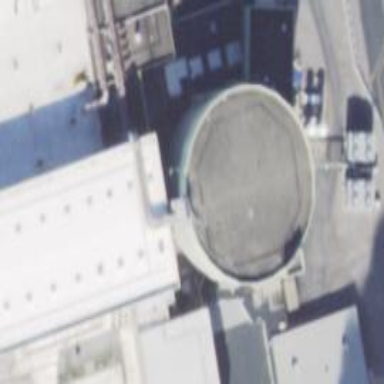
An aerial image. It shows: Nuclear power generator.